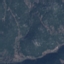
Land use / land cover: HerbaceousVegetation